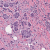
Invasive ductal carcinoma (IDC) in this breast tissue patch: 1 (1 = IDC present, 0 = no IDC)